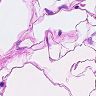
Metastatic tissue present: no